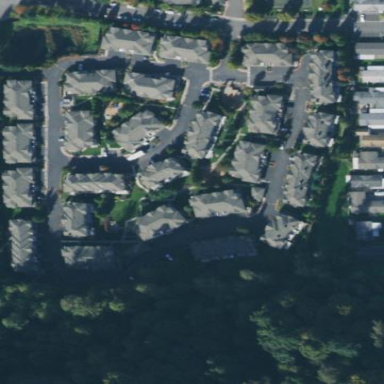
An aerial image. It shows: Residential neighbourhood.